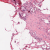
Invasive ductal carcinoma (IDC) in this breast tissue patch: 0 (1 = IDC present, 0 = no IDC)